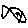
Label: fish